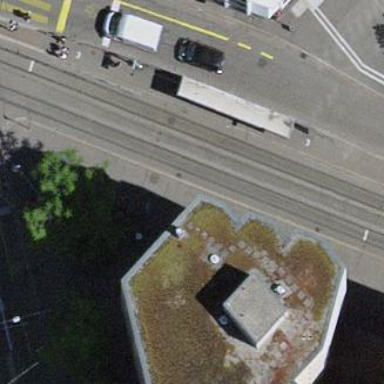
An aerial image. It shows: Platform for public transport with shelter. This railway platform is for trams.